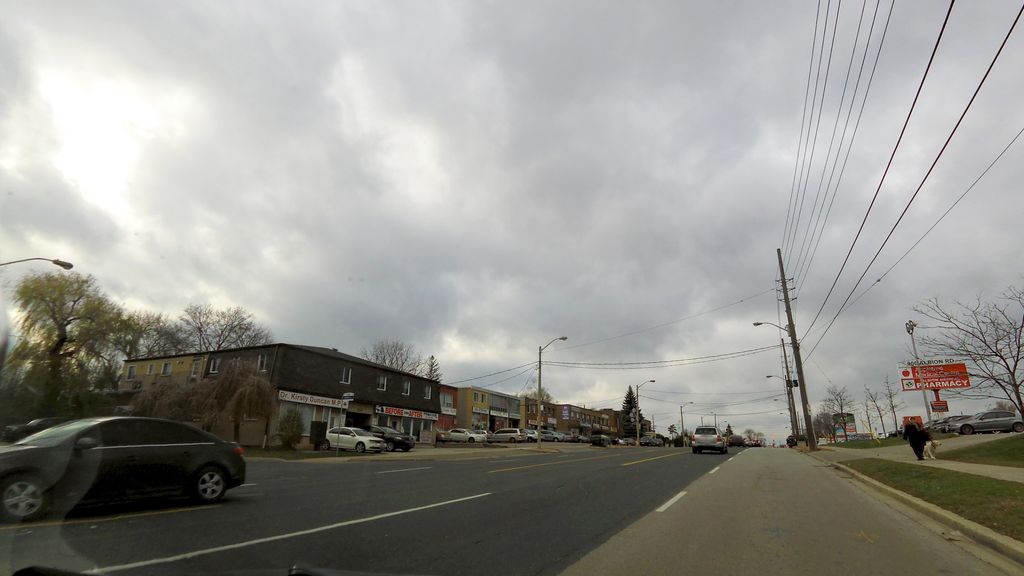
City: toronto